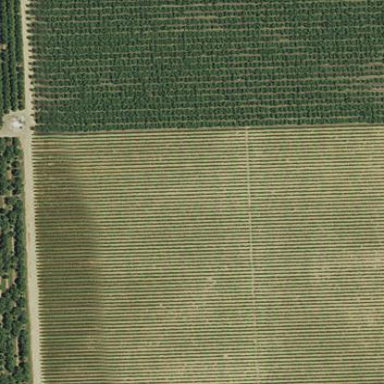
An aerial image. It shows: Beautiful vineyard in the countryside.